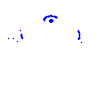
Particle: proton